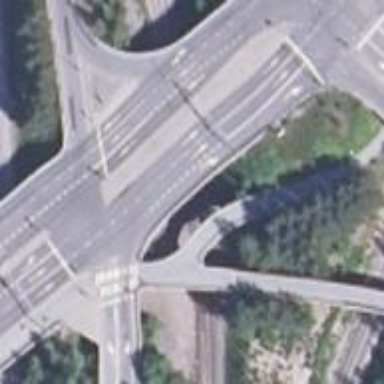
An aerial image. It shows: Man-made bridge.